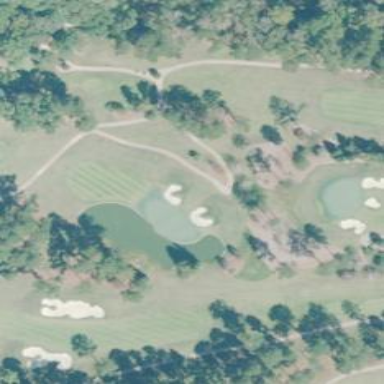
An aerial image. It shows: Golf rough area.